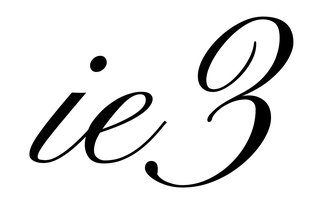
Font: PinyonScript-Regular